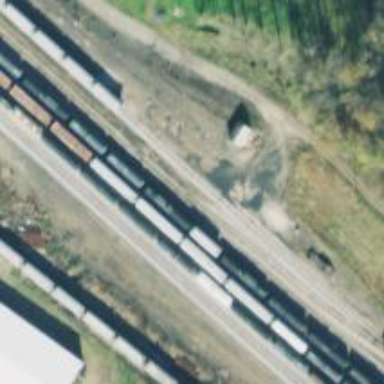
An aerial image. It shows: Railway yard in service.